Aerial crown-view tile of a tropical tree (Barro Colorado Island, Panama), acquired 20250217:
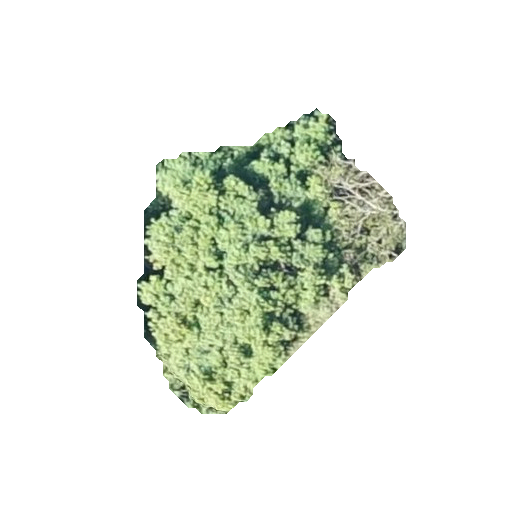
Species: Pouteria stipitata
GBIF accepted scientific name: Pouteria stipitata
Crown area: 75.079 m²